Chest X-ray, AP view. Patient: 52 years old, sex M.
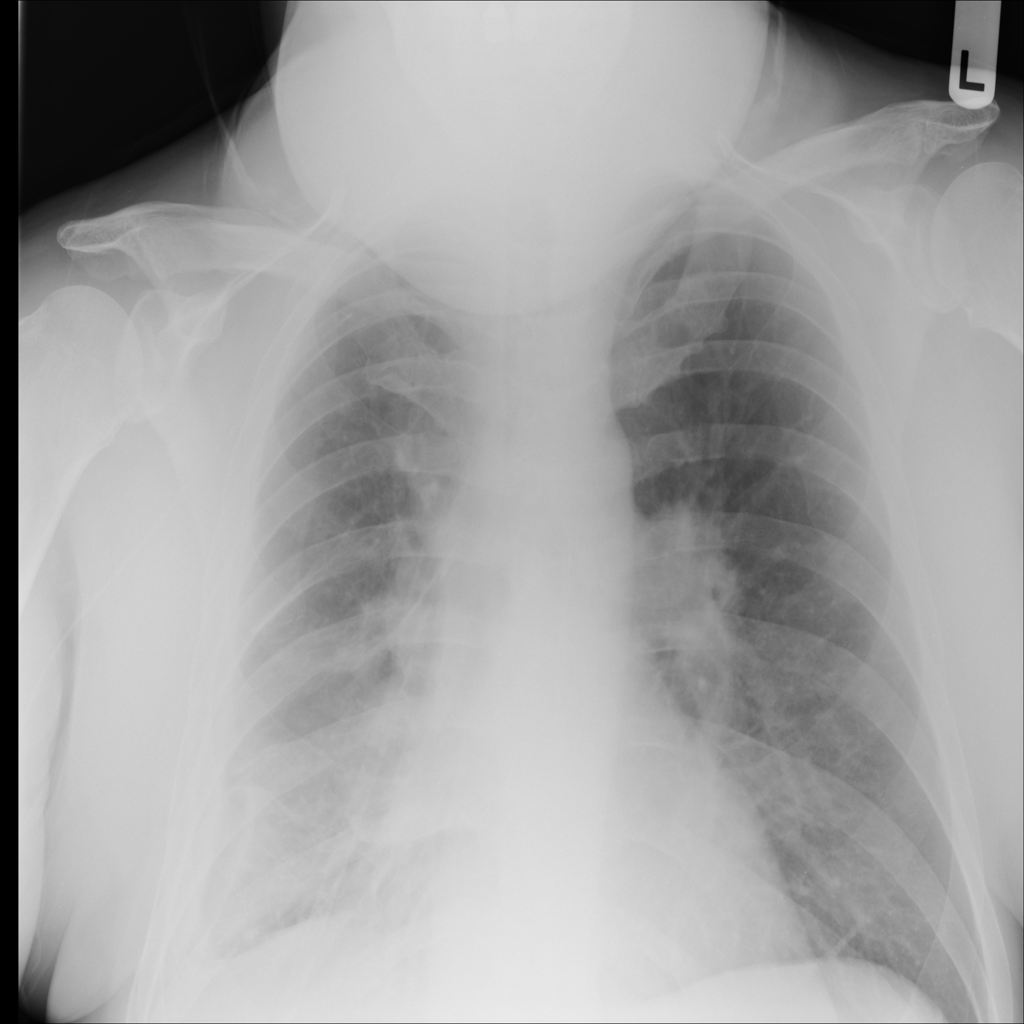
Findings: Infiltration, Pleural_Thickening